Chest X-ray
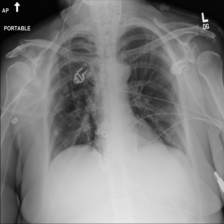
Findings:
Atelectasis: negative
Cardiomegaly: negative
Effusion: negative
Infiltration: negative
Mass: negative
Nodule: negative
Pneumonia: negative
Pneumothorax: negative
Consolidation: negative
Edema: negative
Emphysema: negative
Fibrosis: negative
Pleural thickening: negative
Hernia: negative